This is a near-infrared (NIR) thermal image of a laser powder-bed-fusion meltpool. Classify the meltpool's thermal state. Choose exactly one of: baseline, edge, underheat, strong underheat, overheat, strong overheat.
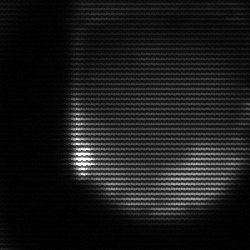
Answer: edge